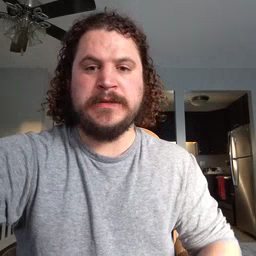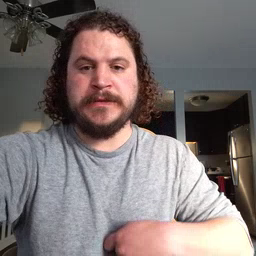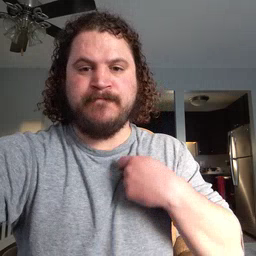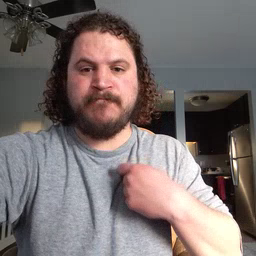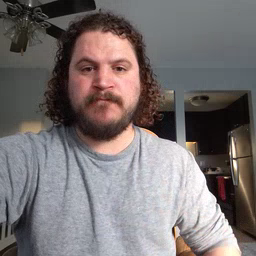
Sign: zipper